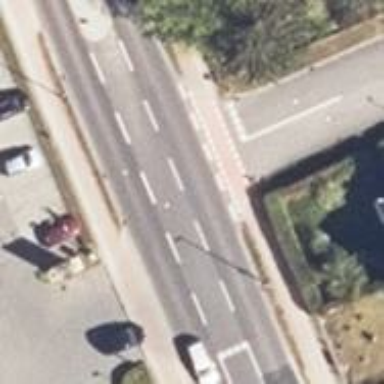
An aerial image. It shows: Primary road with asphalt surface. It has sidewalks on both sides and cycle track.